This plot shows a bearing's acceleration signal over time (raw waveform). Determine the bearing's health state. Answer with exactly one of: normal, inner_race, outer_race, ball.
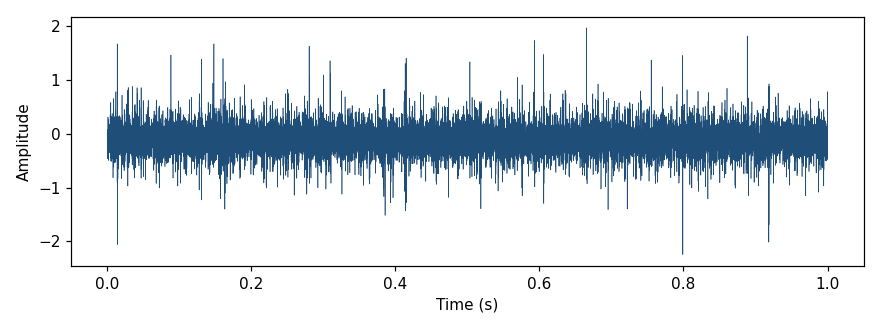
Answer: inner_race